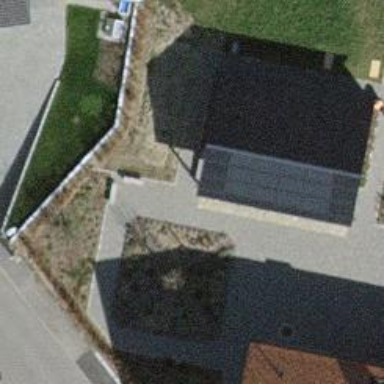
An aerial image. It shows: Building with ridge on the roof.